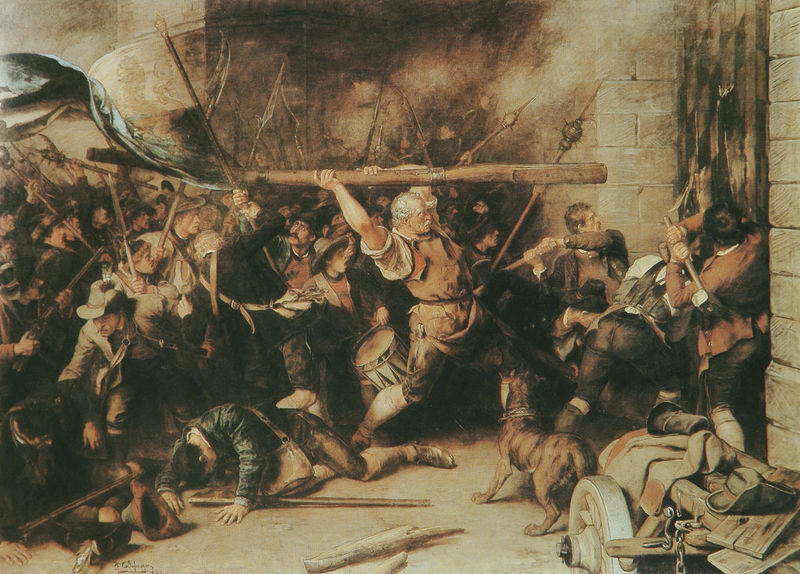
Titel: Erstürmung des roten Turms
Künstler: Franz von Defregger
Standort: München
Institution: Bayerische Staatsgemäldesammlungen
Schlagwörter: angriff, blau, dunkel, feuer, gemälde, held, kampf, kämpfer, mann, weiß, grün, menschen, ocker, stadt, bewegung, braun, hell, hintergrund, holz, hut, hüte, männer, schwarz, tür, gürtel, hund, rot, schloss, beige, zylinder, bart, hemd, hose, jung, schnurrbart, wand, arme, mensch, steine, tod, tot, instrument, signatur, baumstamm, stamm, rauch, mantel, bauern, karren, stock, schürze, hintern, liegen, fahnen, stab, fahne, flagge, mast, kette, mauer, speichen, rad, wagen, laut, fahnenmast, gewalt, krieg, schlacht, sturm, historienbild, lanze, soldaten, kraft, wütend, goya, balken, fallen, tor, pfosten, fugen, burg, bayern, aufruhr, stürmen, festung, schweiz, revolution, waffen, aufstand, demonstration, revolte, stöcke, tote, verletzte, waffe, dynamik, tumult, volk, tasche, trommel, handwerker, stäbe, quader, sandstein, mauern, axt, hammer, hämmern, wams, sturz, historismus, wut, stadtmauer, lanzen, achse, löwe, speer, speere, mittelpunkt, meute, hoffnung, defregger, tirol, gefallene, helden, trommler, schlagen, stemmen, zorn, heroisch, gefallen, vorwärts, bellen, brechen, pickel, spiess, bastille, schmied von kochel, ansturm, riese, schrittstellung, belagerung, bauernkrieg, bewegungszeichen, freiheitskampf, gabeln, haubitzen, heroiusch, invasion, offnen, rammbock, sturm auf die bastille, einschlagen, katapult, emänner, ramme, kataplte, lehmann, eschlacht